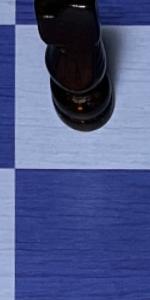
Label: Empty